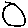
Label: circle